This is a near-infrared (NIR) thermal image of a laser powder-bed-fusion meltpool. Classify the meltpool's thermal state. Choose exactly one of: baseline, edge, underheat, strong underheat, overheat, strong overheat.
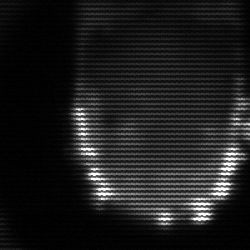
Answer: baseline